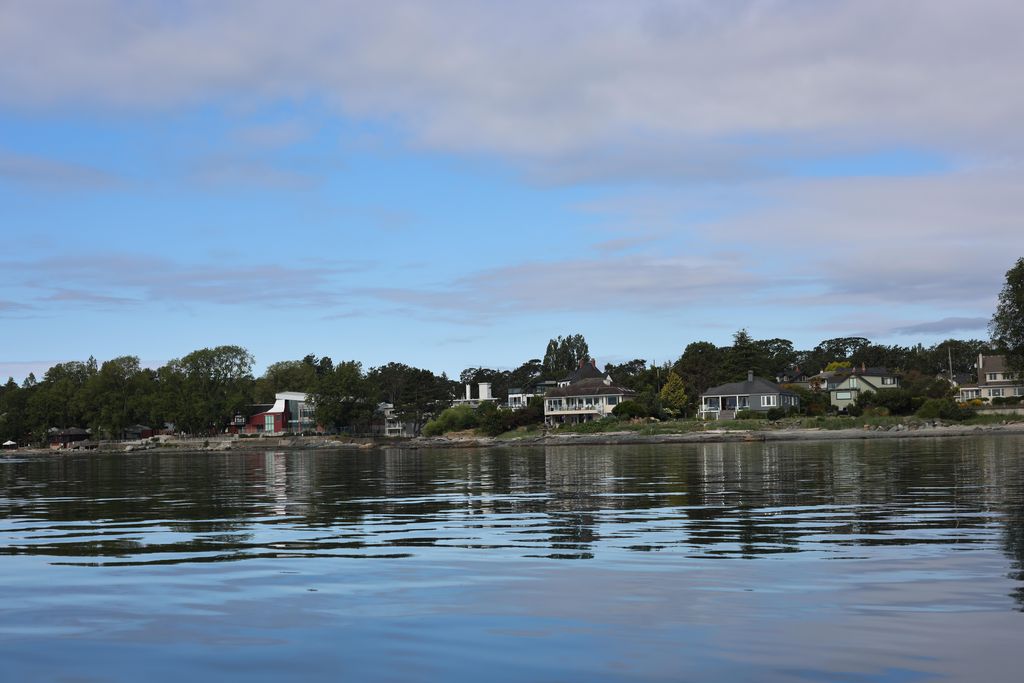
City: victoria